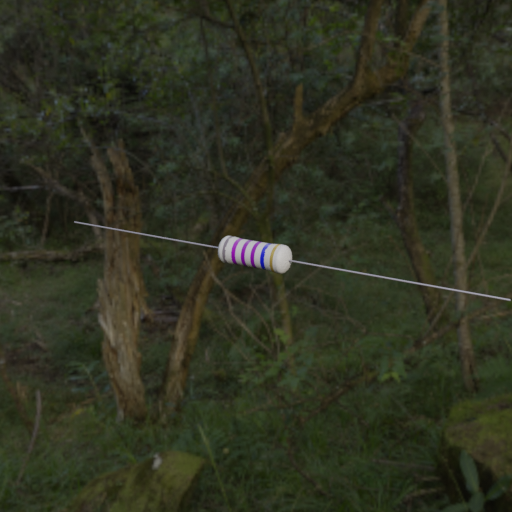
Resistor colour bands (in order): gray, violet, violet, violet, blue, gold